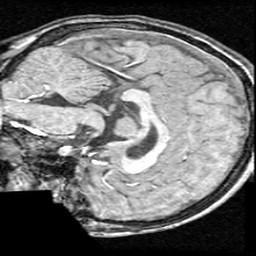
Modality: T1w
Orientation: sagittal
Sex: female
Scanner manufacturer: ge
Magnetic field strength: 1.5 T
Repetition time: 21 s
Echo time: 0.008 s